Current action and preconditions to check: trajectory_clear

Your task: For each precondition in the list above, predict whether it will hold at this action.

Consider the current scene as observed from the mobile robot's camera, and analyze the predicted future states of all dynamic agents (e.g., people, animals, vehicles, or any moving entities) within the NEXT SECOND.

IMPORTANT: Only answer "very likely" if you are absolutely certain—based on strong, clear evidence—that a dynamic agent will violate the precondition in the predicted future state. Do NOT answer "very likely" for unlikely, ambiguous, or low-probability risks.

Ask yourself for each precondition: Is there a high probability, with clear and convincing evidence, that the predicted future states of any dynamic agent will interfere with the predicted future state of the currently executing action within the NEXT SECOND, causing that precondition to fail?

Assess the risk level based on these predictions. Use "likely" or "very likely" if motions create a clear risk of interference.

Use "neutral" or "improbable" if agents are nearby but their predicted paths are clearly diverging or non-conflicting.

Failure Risk Categories: "very improbable", "improbable", "neutral", "likely", "very likely"

Answer Format: Output ONLY the probability_of_failure value from these categories: "very improbable", "improbable", "neutral", "likely", "very likely"

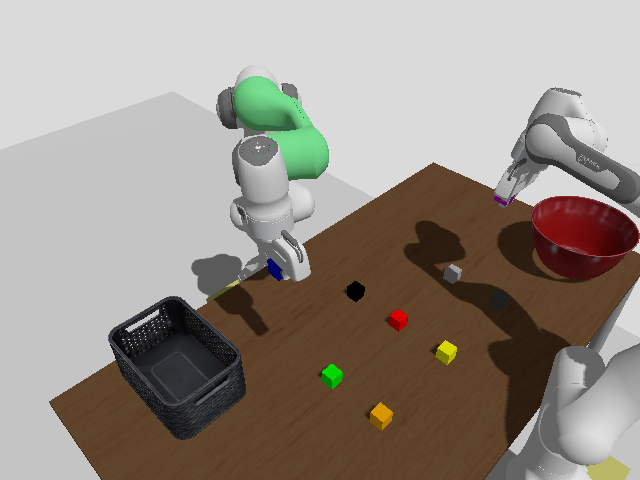

Answer: very improbable